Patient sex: M
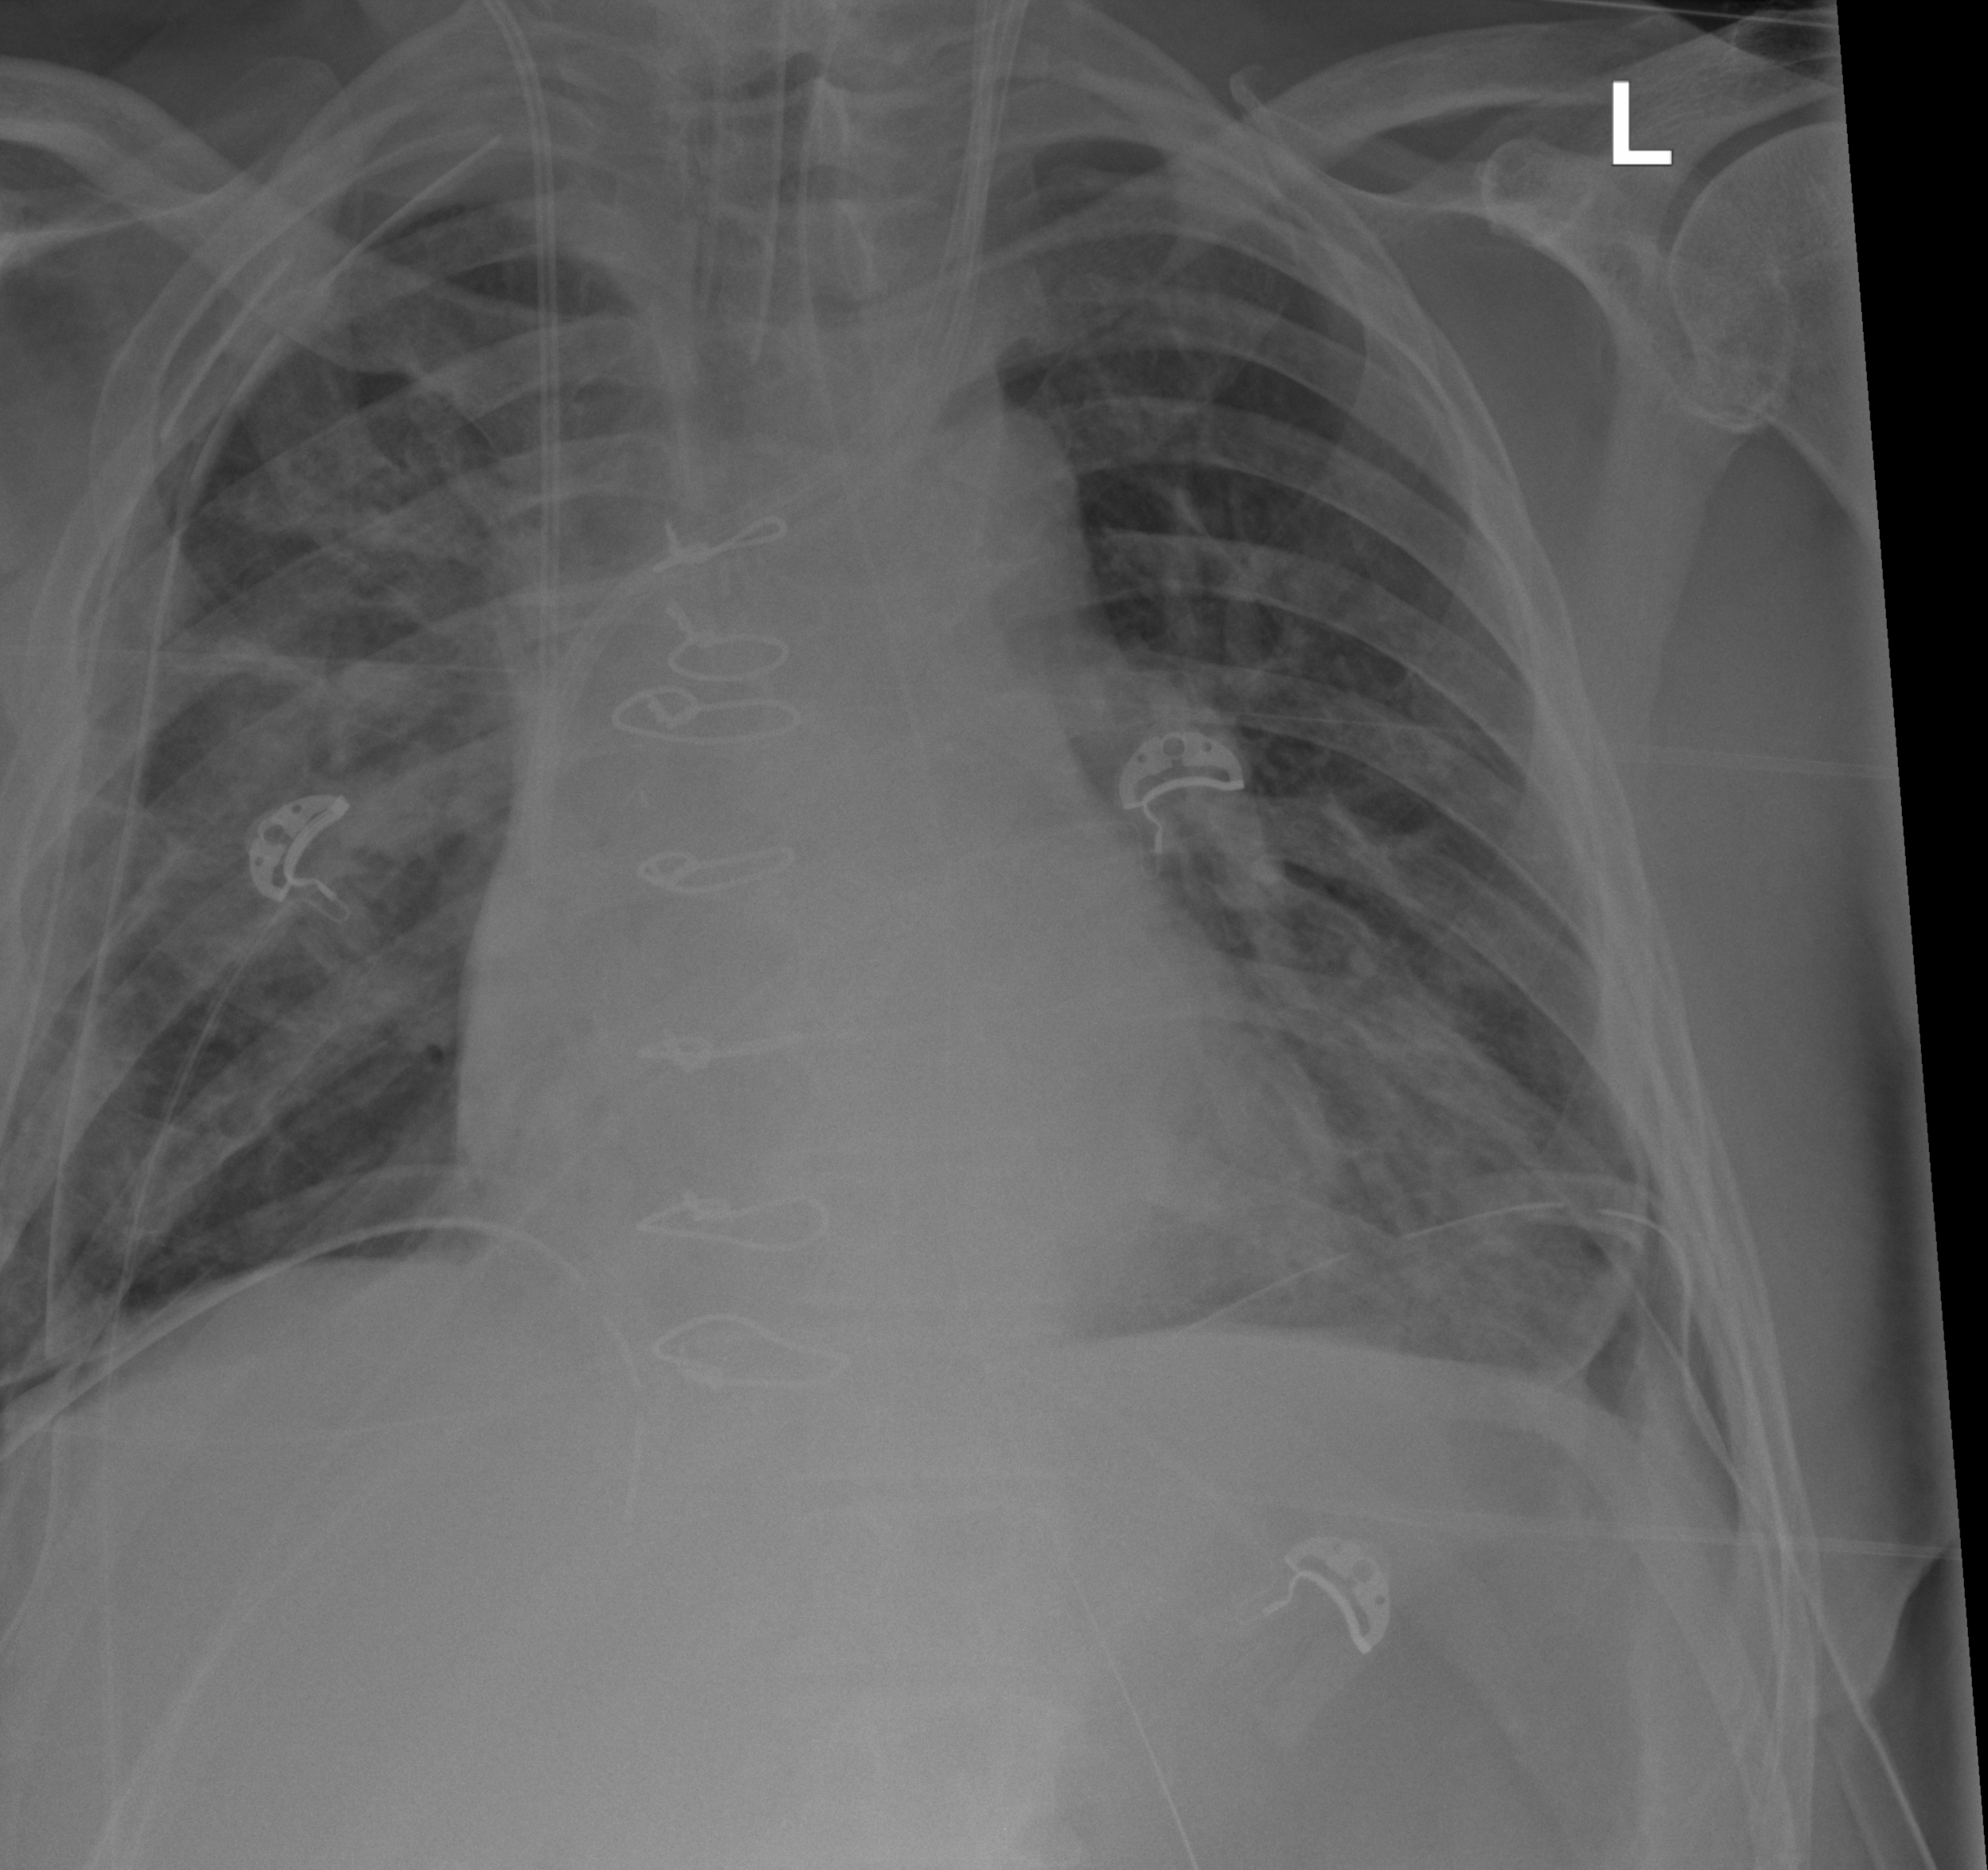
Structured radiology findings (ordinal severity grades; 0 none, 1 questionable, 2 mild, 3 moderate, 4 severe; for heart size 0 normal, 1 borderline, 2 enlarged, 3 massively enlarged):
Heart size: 2
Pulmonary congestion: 2
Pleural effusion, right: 2
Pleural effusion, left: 2
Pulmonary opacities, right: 3
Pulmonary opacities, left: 2
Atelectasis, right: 3
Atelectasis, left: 2